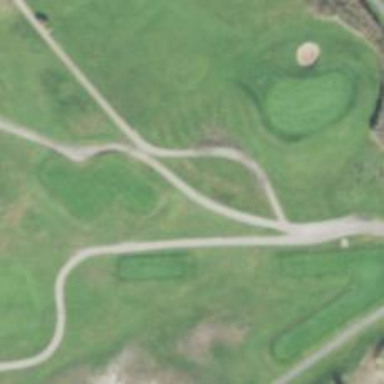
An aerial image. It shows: Path for both road and golf.